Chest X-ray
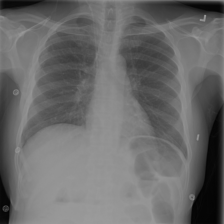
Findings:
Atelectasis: negative
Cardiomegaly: negative
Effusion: negative
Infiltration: negative
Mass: negative
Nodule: negative
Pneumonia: negative
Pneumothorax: negative
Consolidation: negative
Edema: negative
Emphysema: negative
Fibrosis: negative
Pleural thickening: negative
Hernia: negative